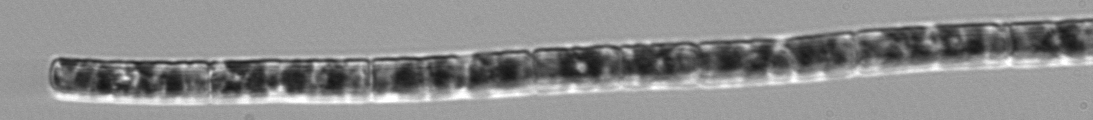
Label: Guinardia_delicatula